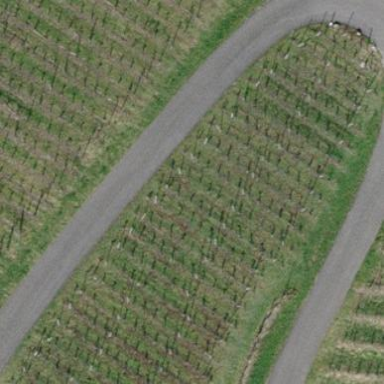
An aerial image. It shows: Vineyard with grape crops.